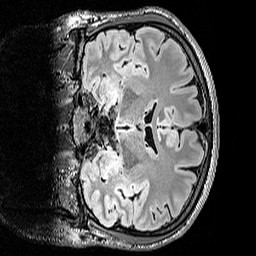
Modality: FLAIR
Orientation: coronal
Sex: male
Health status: ill
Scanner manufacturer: siemens
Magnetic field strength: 3 T
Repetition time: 5 s
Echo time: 0.388 s